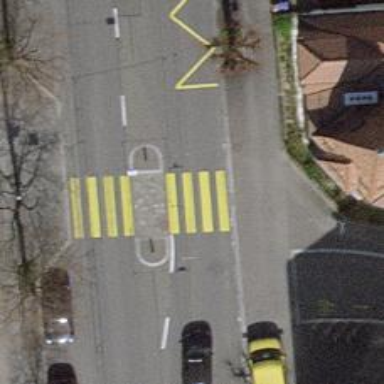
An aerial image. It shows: Marked road crossing with pedestrian island.